Interaction volume radius: 10 \u00c5
Interaction volume height: 10 \u00c5
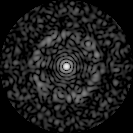
Disorder parameter: 0.8305